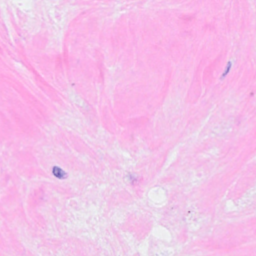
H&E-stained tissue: Breast